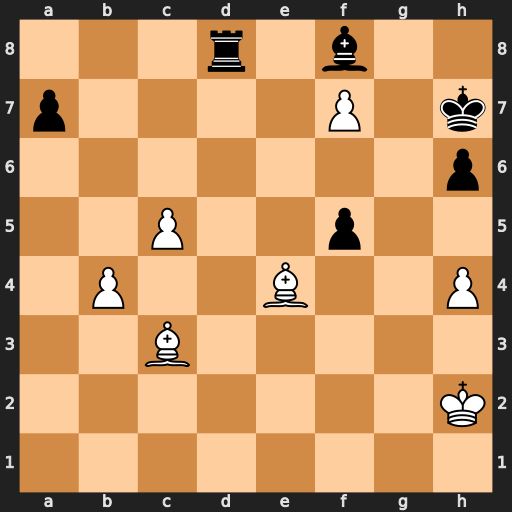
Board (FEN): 3r1b2/p4P1k/7p/2P2p2/1P2B2P/2B5/7K/8
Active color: w
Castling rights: -
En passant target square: -
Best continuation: Bxf5#